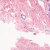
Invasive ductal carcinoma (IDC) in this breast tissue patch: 1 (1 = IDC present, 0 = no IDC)